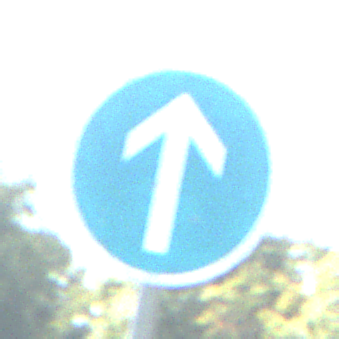
Verkehrszeichen: VorgeschriebeneFahrtrichtungGeradeaus
Umgebung: Outdoor, Nature
Tageszeit: Midday
Wetter: Clear
Licht: Natural
Jahreszeit: NotSpecified
Kontrast: HighContrast